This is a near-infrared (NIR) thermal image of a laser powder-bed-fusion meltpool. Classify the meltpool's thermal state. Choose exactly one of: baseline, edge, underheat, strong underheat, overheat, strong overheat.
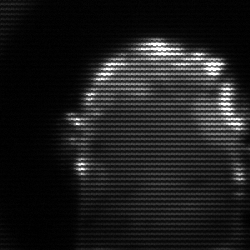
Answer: baseline